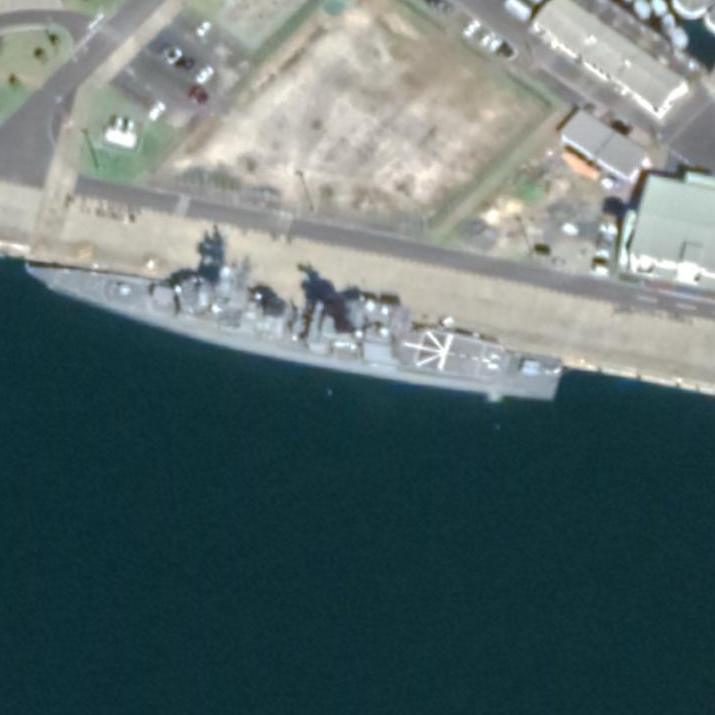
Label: Asagiri-class_destroyer